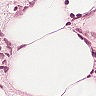
Metastatic tissue present: no